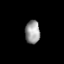
Tissue: lung
Cell type: Epithelial cells
Senescence score: 0.1391
Nuclear area (px): 335
Mean DAPI intensity: 154.445